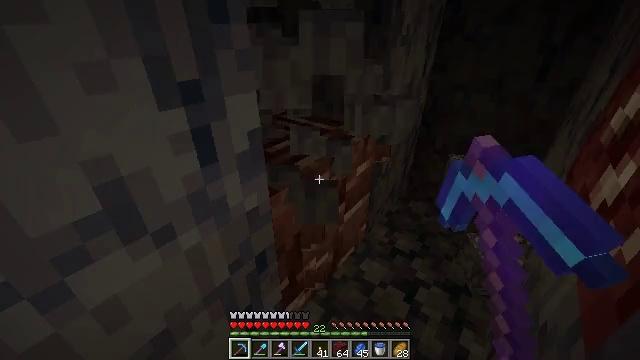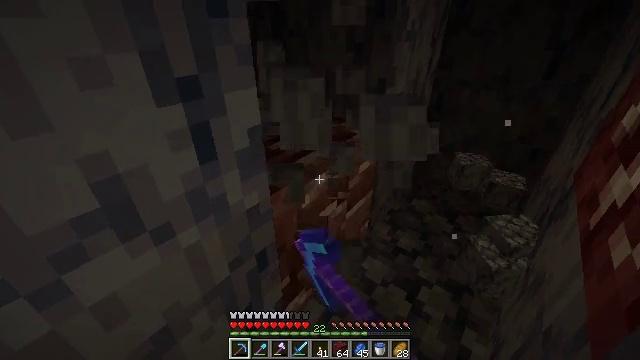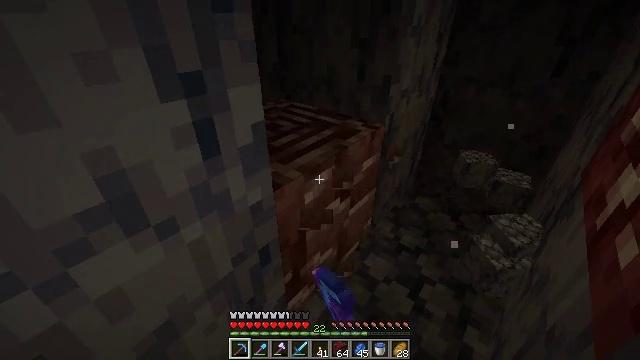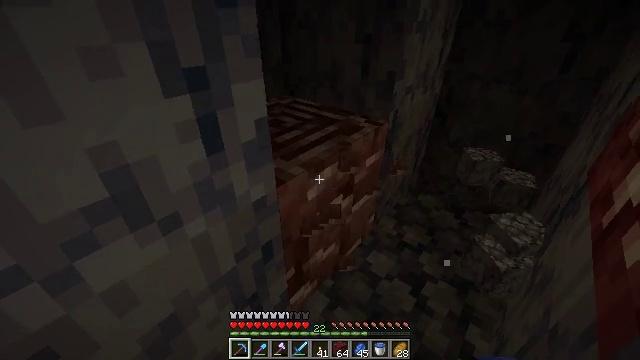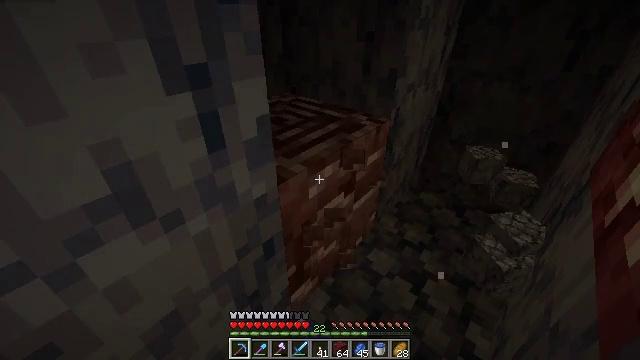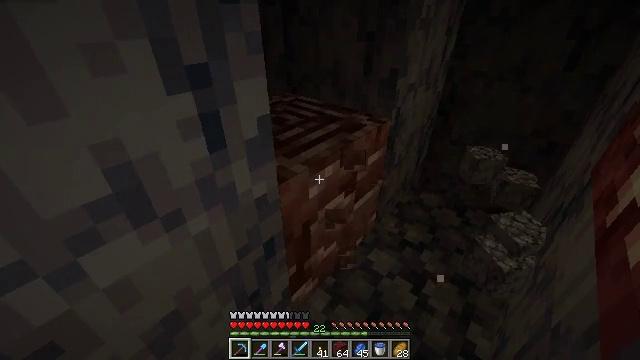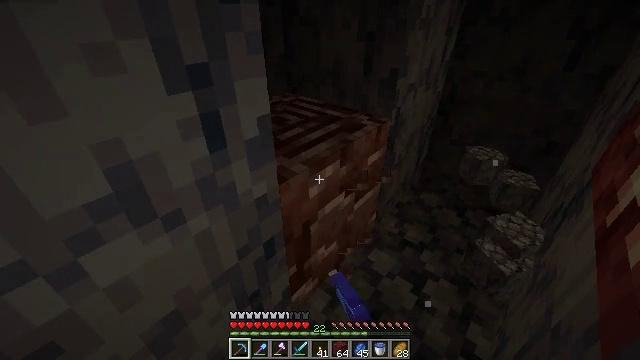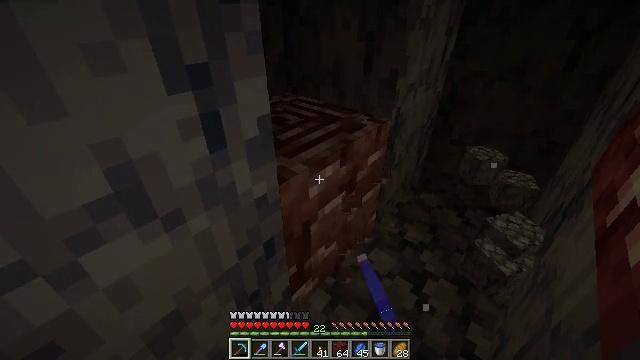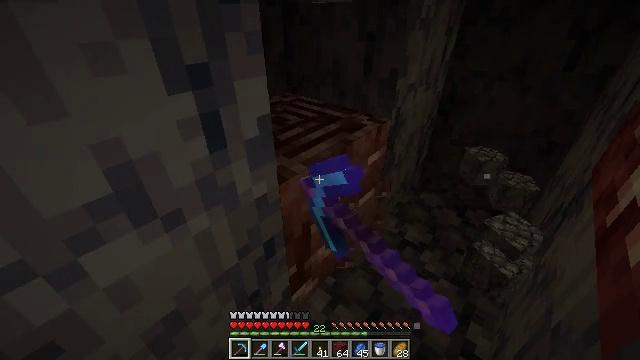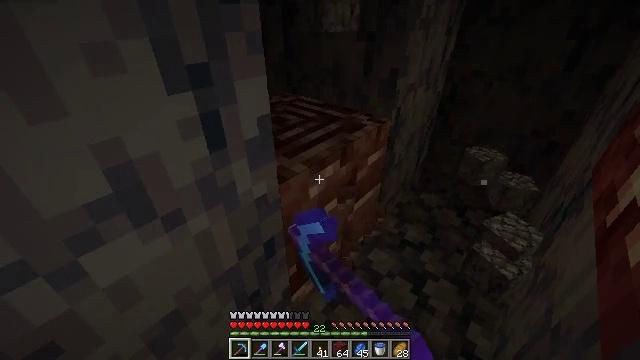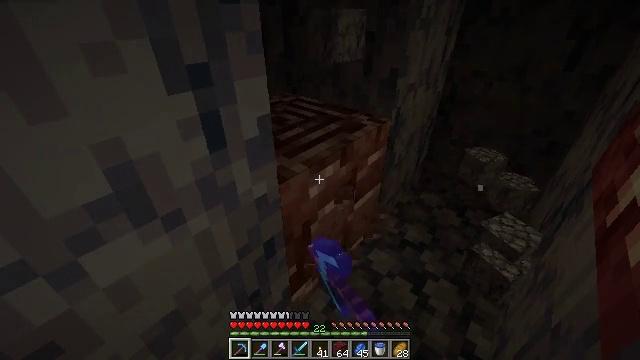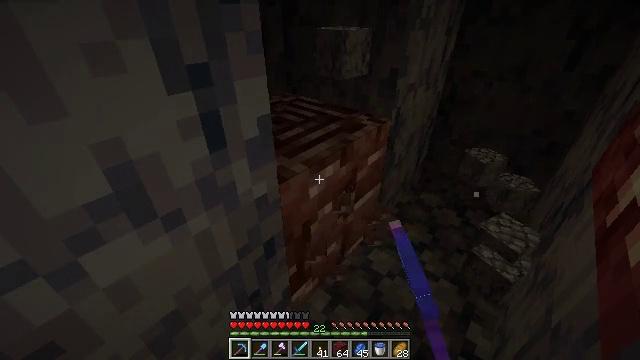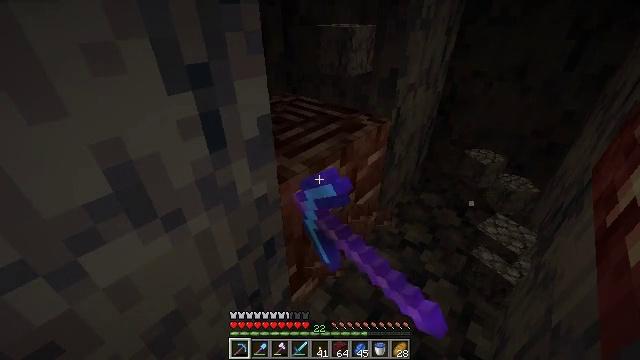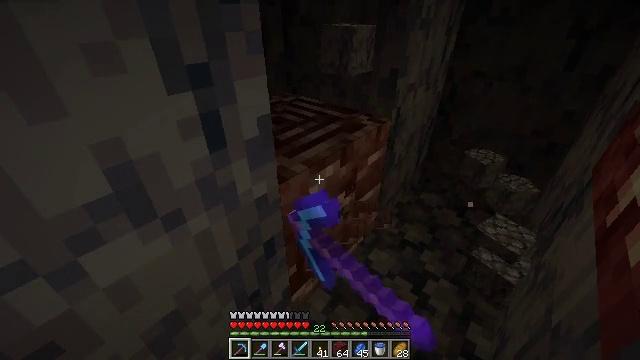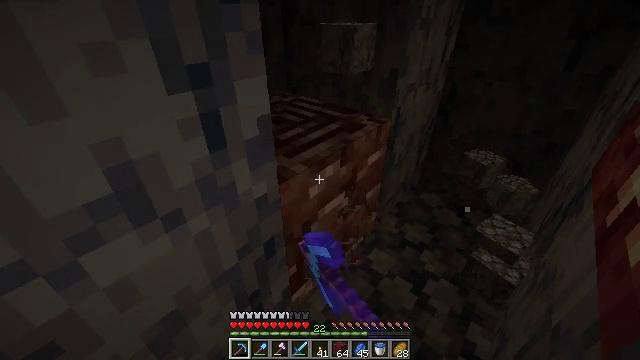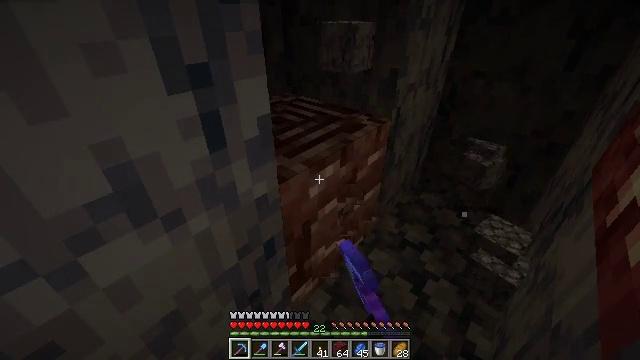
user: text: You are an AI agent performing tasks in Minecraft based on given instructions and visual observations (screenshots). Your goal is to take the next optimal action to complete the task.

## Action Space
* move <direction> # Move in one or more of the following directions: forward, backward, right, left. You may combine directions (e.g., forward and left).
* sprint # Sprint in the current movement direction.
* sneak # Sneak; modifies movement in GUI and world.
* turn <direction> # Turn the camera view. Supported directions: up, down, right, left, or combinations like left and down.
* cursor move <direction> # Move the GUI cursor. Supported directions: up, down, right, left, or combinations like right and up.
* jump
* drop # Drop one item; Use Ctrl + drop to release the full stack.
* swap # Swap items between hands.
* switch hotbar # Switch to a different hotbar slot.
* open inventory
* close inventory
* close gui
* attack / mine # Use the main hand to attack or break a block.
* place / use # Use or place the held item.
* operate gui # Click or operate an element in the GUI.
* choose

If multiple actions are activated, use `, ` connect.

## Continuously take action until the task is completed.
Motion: motion action
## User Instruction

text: Use a strong pickaxe to gather ancient debris.
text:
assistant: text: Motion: attack / mine
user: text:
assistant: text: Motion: attack / mine
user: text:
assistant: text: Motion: attack / mine
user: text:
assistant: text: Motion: attack / mine
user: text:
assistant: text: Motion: attack / mine
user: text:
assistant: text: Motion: attack / mine
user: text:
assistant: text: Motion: attack / mine
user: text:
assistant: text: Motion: attack / mine
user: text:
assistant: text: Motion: attack / mine
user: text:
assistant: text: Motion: attack / mine
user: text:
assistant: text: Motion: attack / mine
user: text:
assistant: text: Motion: attack / mine
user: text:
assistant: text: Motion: attack / mine
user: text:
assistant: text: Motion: attack / mine
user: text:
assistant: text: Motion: attack / mine
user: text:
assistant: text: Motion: attack / mine
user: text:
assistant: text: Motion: attack / mine
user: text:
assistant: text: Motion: attack / mine
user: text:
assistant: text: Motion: attack / mine
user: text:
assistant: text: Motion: move forward, attack / mine
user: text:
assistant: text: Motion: move forward and move right, attack / mine
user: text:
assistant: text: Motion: move forward and move right, attack / mine
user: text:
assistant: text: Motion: turn left, attack / mine
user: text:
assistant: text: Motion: turn left, attack / mine
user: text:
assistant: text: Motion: turn left, attack / mine
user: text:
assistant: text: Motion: turn left and down, attack / mine
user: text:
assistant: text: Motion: turn left, attack / mine
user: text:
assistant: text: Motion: turn left, attack / mine
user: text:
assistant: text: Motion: turn left, attack / mine
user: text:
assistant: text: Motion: turn left, attack / mine